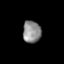
Tissue: lung
Cell type: Endothelial cells
Senescence score: 0.5506
Nuclear area (px): 393
Mean DAPI intensity: 140.374